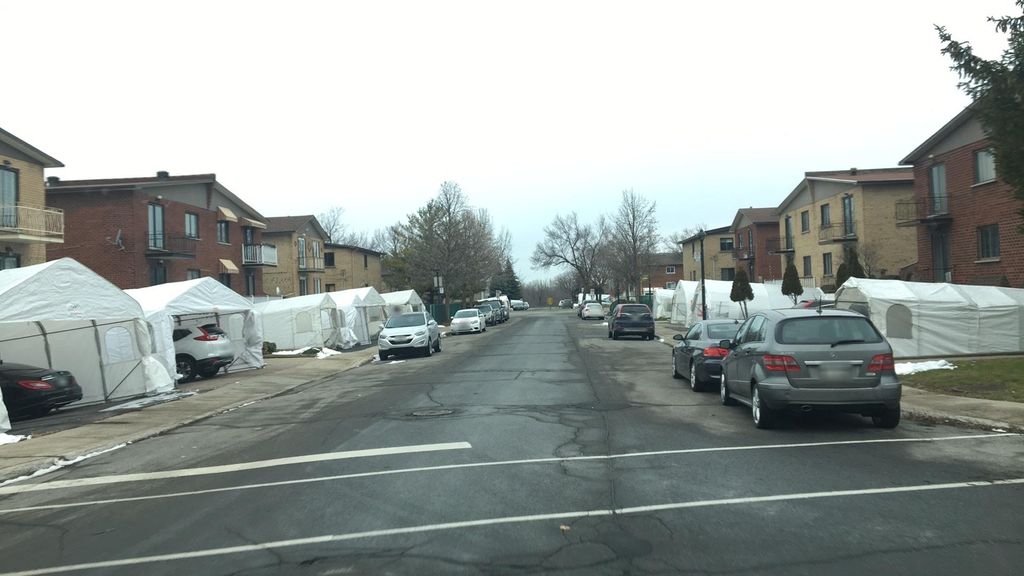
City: montreal